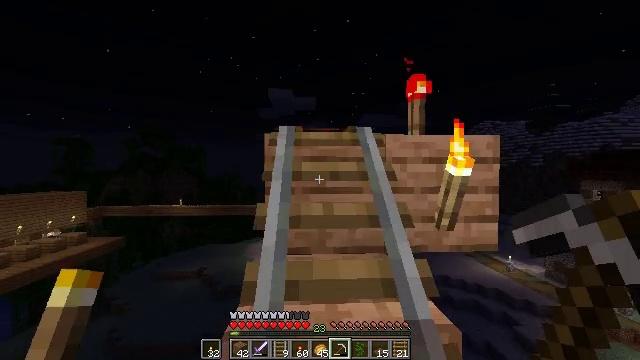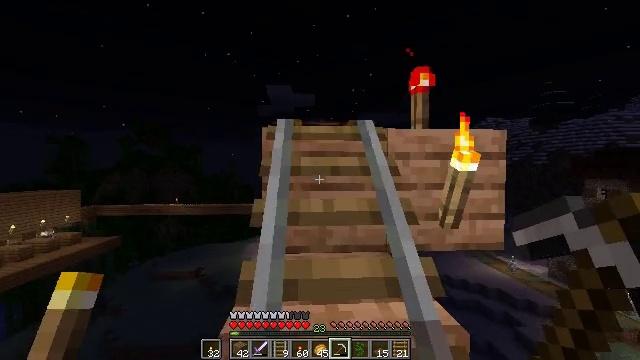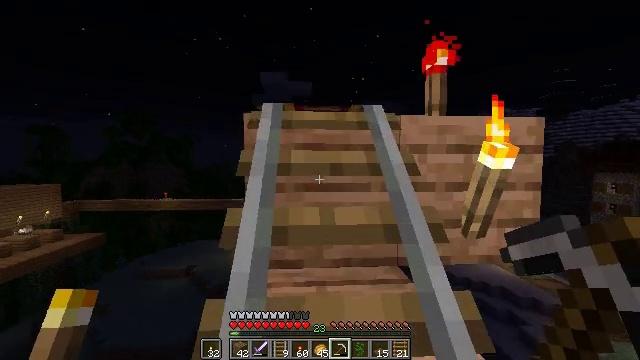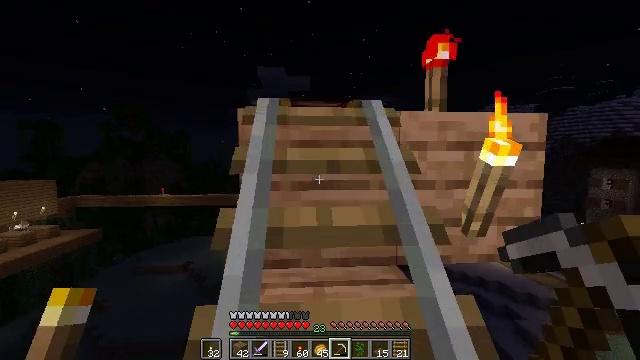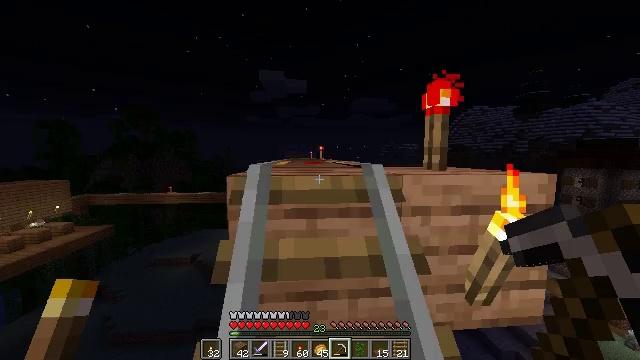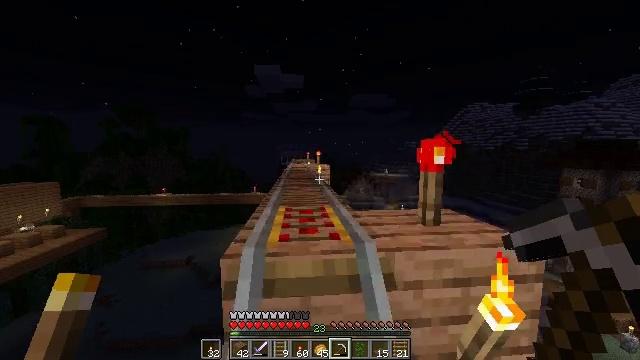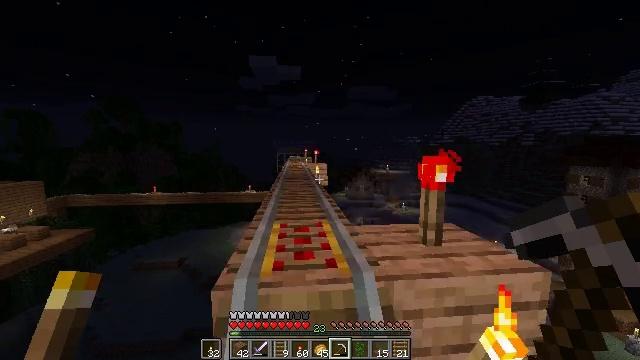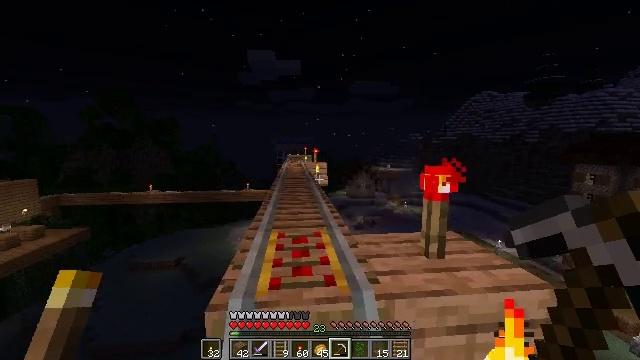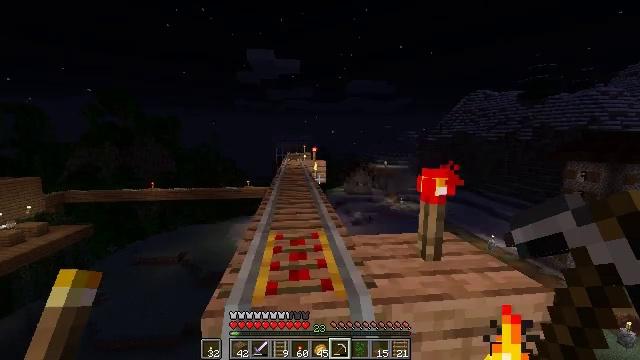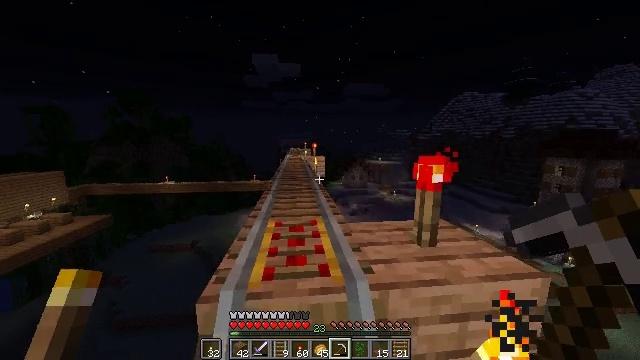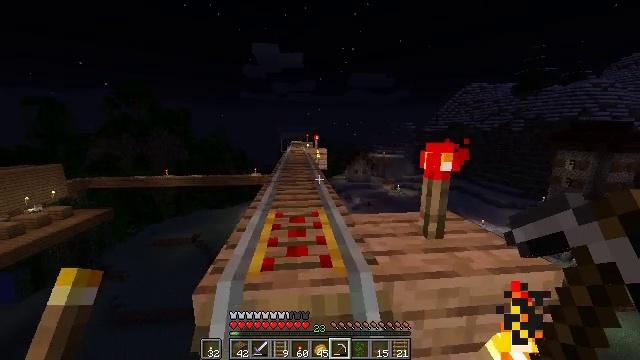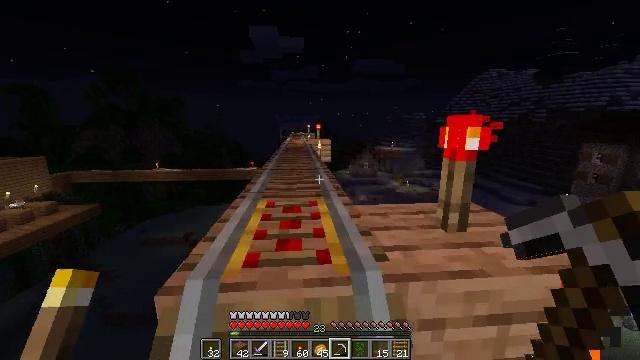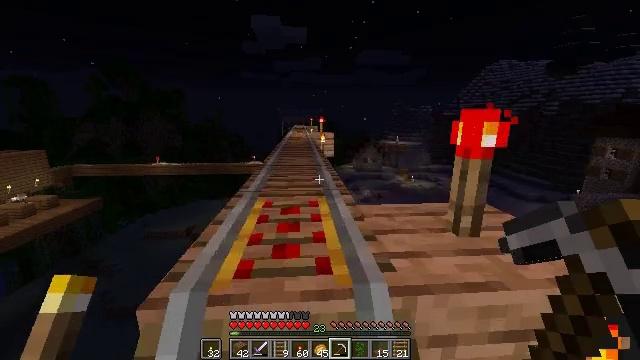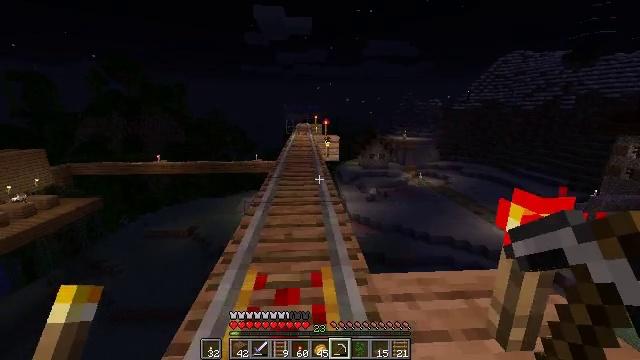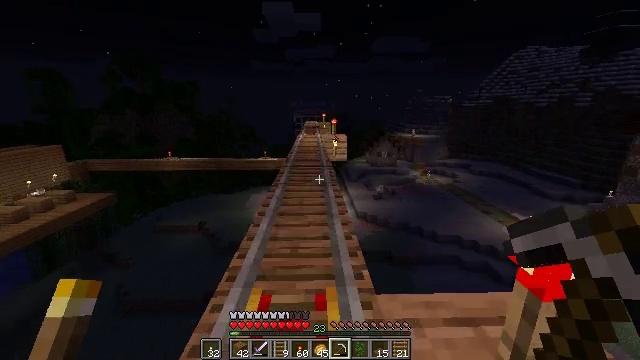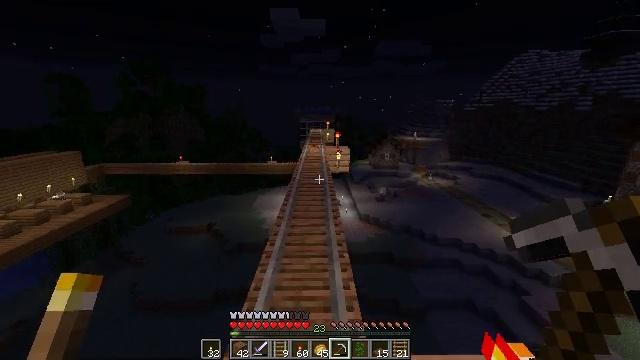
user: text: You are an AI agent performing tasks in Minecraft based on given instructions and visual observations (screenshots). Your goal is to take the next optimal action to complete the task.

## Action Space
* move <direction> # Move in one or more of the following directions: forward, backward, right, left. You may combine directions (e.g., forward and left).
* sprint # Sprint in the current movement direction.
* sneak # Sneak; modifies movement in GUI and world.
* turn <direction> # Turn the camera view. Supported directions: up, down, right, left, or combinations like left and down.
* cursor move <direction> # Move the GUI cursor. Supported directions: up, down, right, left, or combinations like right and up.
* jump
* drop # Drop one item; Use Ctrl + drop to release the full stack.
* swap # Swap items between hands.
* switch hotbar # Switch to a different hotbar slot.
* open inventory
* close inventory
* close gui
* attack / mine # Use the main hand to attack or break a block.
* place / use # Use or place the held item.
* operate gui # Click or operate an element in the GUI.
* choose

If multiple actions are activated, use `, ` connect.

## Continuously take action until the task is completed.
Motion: motion action
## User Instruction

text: Get spruce planks back into your inventory.
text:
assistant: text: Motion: move forward, jump
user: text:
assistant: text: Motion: move forward, sprint, turn down, jump
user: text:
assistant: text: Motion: move forward, sprint, turn down, jump
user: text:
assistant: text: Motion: move forward, sprint, turn down, jump
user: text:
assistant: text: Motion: move forward, sprint, jump
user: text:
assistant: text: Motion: move forward, jump
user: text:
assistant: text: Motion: move forward, jump
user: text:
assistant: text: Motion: move forward, jump
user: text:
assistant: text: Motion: move forward, turn down, jump
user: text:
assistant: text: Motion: move forward, turn down, jump
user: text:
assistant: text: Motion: move forward, turn down, jump
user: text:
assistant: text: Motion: move forward, turn down, jump
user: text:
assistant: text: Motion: move forward, sprint, turn left and down, jump
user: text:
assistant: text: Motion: move forward, sprint, turn left, jump
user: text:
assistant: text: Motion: move forward, sprint, turn left, jump
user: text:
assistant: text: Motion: move forward, sprint, jump
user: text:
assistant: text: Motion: move forward, jump
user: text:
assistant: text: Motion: move forward, jump
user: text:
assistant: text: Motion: move forward, jump
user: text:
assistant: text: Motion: move forward, jump
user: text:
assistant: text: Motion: move forward, jump
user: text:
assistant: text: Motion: move forward, sprint, jump
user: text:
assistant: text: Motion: move forward, sprint, jump
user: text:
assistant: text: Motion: move forward, sprint, jump
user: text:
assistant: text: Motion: move forward, sprint, jump
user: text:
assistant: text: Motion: move forward, jump
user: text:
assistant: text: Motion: move forward, jump
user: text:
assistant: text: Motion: move forward, jump
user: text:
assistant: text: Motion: move forward, jump
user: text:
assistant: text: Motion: move forward, jump